Question: Suppose I have an expression of the form . However, 'sympy.simplify' and 'sympy.factor' both return the original expression.
To work around this, I've been operating on the expression at a low level:
'''
factor_map = defaultdict(set)
additive_terms = expr.as_coeff_add()[-1]
for term1, term2 in combinations(additive_terms, 2):
common_terms = (
set(term1.as_coeff_mul()[-1])
& set(term2.as_coeff_mul()[-1])
)
if common_terms:
common_factor = sympy.Mul(*common_terms)
factor_map[common_factor] |= {term1, term2}
'''
'factor_map' now looks like so:
'''
{
a: {ax, -ay},
b: {bx, -by},
c: {-cx, cy},
x: {ax, bx, -cx},
y: {-ay, -by, cy}
}
'''
I sort it by the number of operations represented by the terms:
'''
factor_list = sorted(
factor_map.items(),
key = lambda i: (i[0].count_ops() + 1) * len(i[1])
)[::-1]
'''
I then just rebuild the expression:
'''
used = set()
new_expr = 0
for item in factor_list:
factor = item[0]
appearances = item[-1]
terms = 0
for instance in appearances:
if instance not in used:
terms += instance.as_coefficient(factor)
used.add(instance)
new_expr += factor * terms
for term in set(additive_terms) - used:
new_expr += term
'''
This gives 'new_expr = d + x*(a + b - c) + y*(-a - b + c)'. Not great, but better.
I can also improve on this by dividing each combination of additive terms by each other, checking if the result is a number, and using that information to further reduce the output to 'new_expr = d + (x - y)*(a + b - c)'.
I've also tried to apply 'sympy.factor' to every possible combination of additive terms, but obviously that blows up very quickly for any reasonably big expression.
---
Edit: Here's an implementation that uses 'sympy.factor' on all partitions of the set of additive terms (partitions function borrowed from <URL>:
'''
def partition(collection):
if len(collection) == 1:
yield [ collection ]
return
first = collection[0]
for smaller in partition(collection[1:]):
# insert 'first' in each of the subpartition's subsets
for n, subset in enumerate(smaller):
yield smaller[:n] + [[ first ] + subset] + smaller[n+1:]
# put 'first' in its own subset
yield [ [ first ] ] + smaller
def partial_factor(expr):
args = list(expr.as_coeff_add()[-1])
# Groupings is just a cache to avoid duplicating factor operations
groupings = {}
unique = set()
for p in partition(args):
new_expr = 0
for group in p:
add_group = sympy.Add(*group)
new_expr += groupings.setdefault(add_group, sympy.factor(add_group))
unique.add(new_expr)
return sorted(unique, key=sympy.count_ops)[0]
'''
For an expression like 'a*x + b*y + c*z + d + e*x + f*y + h*z', it takes 7.8 seconds to run on my computer, whereas the other method takes 378 microseconds and gives the same result. Seems like there should be a way to be more rigorous than the first method without taking 20,000 times longer to solve it.
---
I feel like it shouldn't be this hard to get what I want. Is there an easier way to do this?
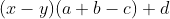
Answer: <URL>'. It seems to work in this particular case as well, although you have to explicitly mention 'd':
'''
from sympy import *
a, b, c, d, x, y = symbols('a, b, c, d, x, y')
expr = a * x + b * x - c * x - a * y - b * y + c * y + d
collect(expr, d, func=factor)
=> d + (x - y)*(a + b - c)
'''
This helps in this specific case, however a more general and automatic solution does not exist.
Also I could not find any documentation for this 'func' parameter anywhere, other than it existing.
<URL>